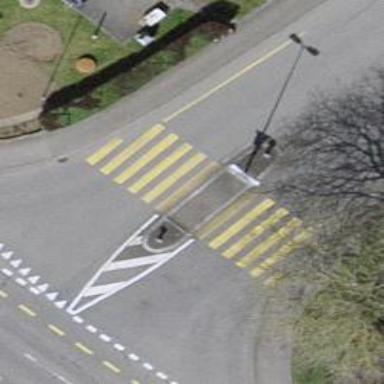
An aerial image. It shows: Uncontrolled zebra crossing with island. The crossing is marked with zebra stripes.